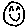
Label: smiley face